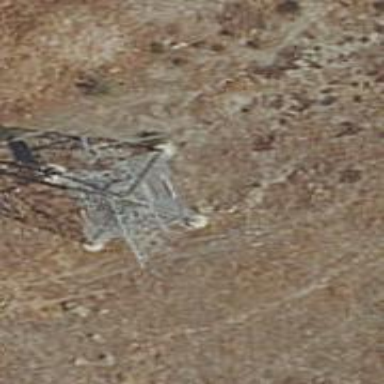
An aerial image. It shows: Power tower.